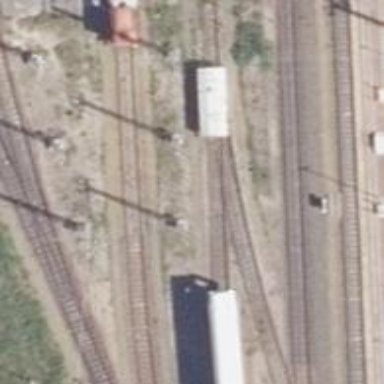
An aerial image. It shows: Railway switch.